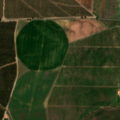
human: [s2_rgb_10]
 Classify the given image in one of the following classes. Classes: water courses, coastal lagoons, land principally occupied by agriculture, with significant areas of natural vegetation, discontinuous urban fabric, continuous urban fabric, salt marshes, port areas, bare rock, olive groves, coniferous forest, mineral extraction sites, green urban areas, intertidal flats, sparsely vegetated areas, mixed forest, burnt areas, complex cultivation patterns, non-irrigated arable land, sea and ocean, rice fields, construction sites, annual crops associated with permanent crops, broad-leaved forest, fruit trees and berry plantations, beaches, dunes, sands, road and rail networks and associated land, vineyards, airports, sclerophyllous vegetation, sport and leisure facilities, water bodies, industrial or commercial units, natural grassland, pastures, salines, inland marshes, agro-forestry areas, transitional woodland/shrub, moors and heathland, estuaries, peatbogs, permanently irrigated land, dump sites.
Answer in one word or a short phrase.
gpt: permanently irrigated land, olive groves, annual crops associated with permanent crops